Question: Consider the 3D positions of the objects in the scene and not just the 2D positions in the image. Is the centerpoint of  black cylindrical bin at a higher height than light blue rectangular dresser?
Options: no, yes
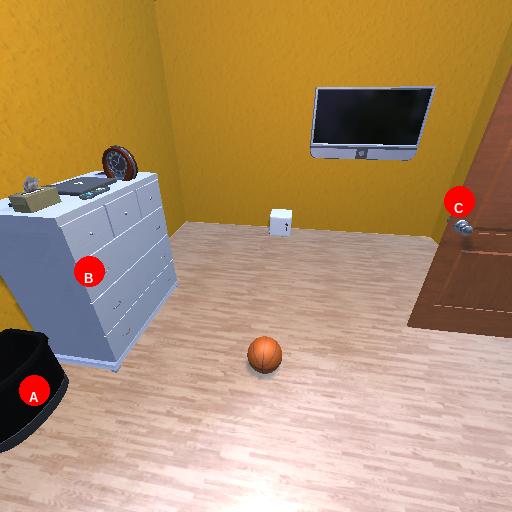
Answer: no